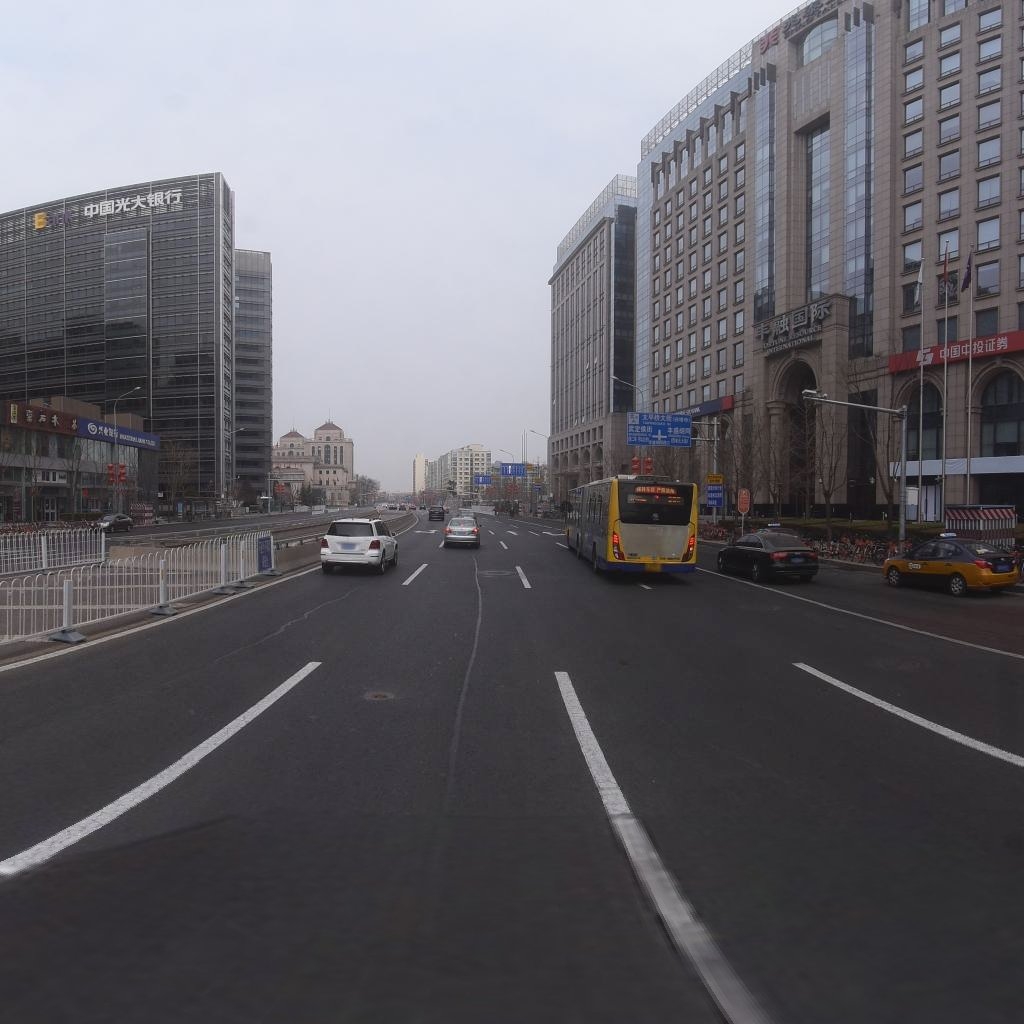
Region: Xicheng
Road damage annotations: longitudinal patch, longitudinal patch, manhole cover, pothole